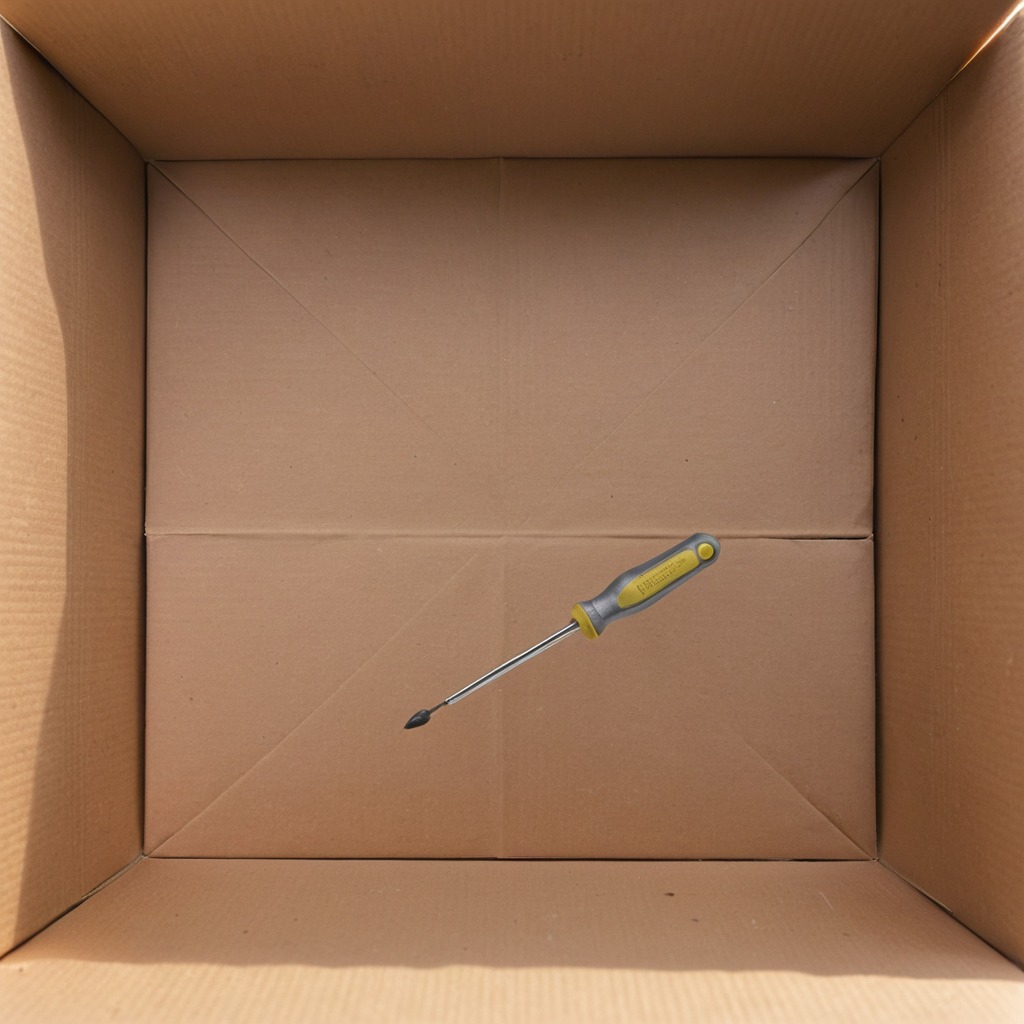
A screwdriver lying on the cardboard box surface in an outdoor workshop during daytime bright natural light soft shadows slightly creased but